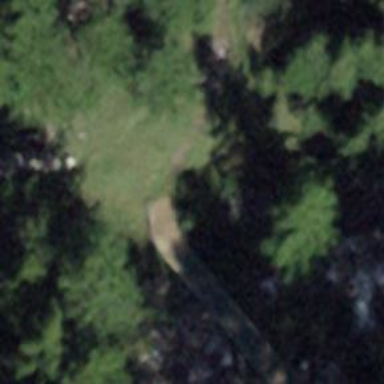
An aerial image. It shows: Path on bridge.